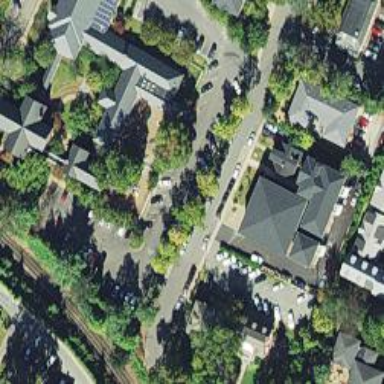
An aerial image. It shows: Alley classified as service road.